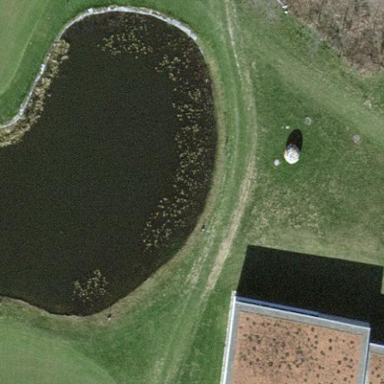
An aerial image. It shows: Grassy area with golf cart path.